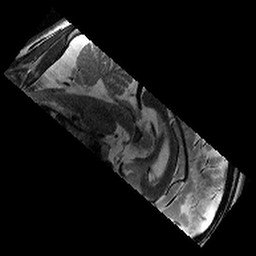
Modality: T2w
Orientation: sagittal
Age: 12
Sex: male
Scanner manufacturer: siemens
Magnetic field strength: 3 T
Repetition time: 9.23 s
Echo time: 0.067 s